Field crop: tomato
Growth stage: 2
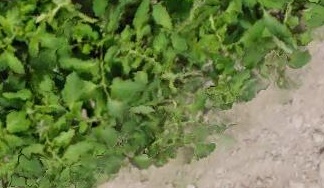
Species: tomato